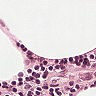
Metastatic tissue present: no